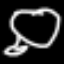
Label: frog